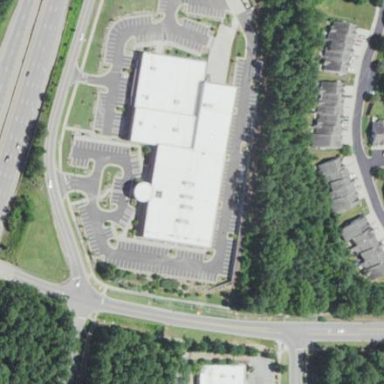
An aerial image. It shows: Storage rental shop located in building.